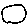
Label: circle